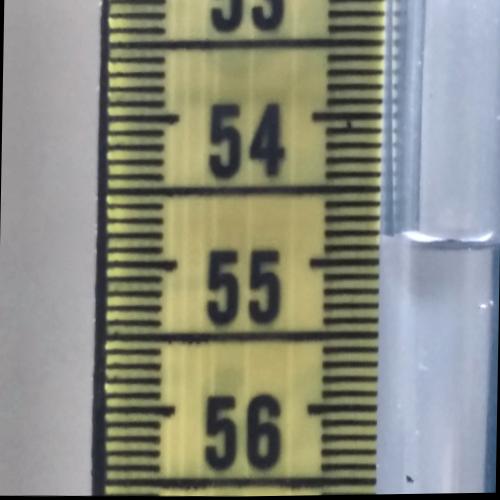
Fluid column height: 54.8 cm